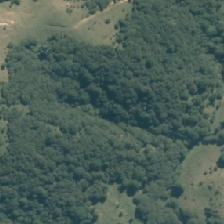
Land cover: manuka_kanuka